Question: I am using Orchard 1.3. I have created a content type named 'Product' and another one named 'Company'. Now, I want to allow some users to login to dashboard and create new company and product and edit ONLY company and product they had created.
So, I created a role and only gave permission to 'Edit Company' and 'Edit Product'. (eg:)

Also gave 'Access admin panel' permission.
I created a user and assigned the newly created role to him.
But when I login as that user, I can see the full navigation. Shouldn't the navigation be just limited to the content items the user has the access to? Also this user has access to not only just create new 'Product' and 'Company', but also other content types for which I had not given any permission.
Please suggest how I can limit the access of this role to just the two content types?
Thanks!
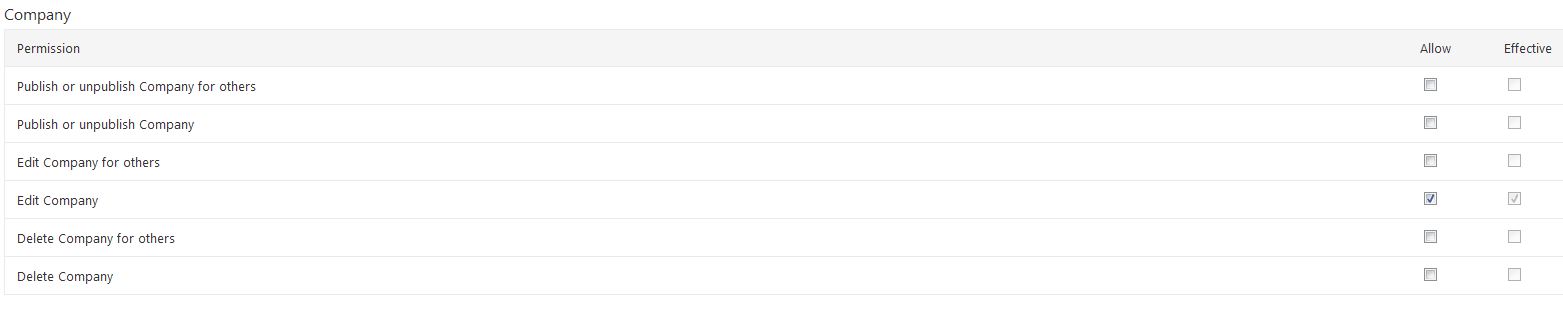
Answer: You should upgrade to 1.4. This issue has been fixed.